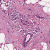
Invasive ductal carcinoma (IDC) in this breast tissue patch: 1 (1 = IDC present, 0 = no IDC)